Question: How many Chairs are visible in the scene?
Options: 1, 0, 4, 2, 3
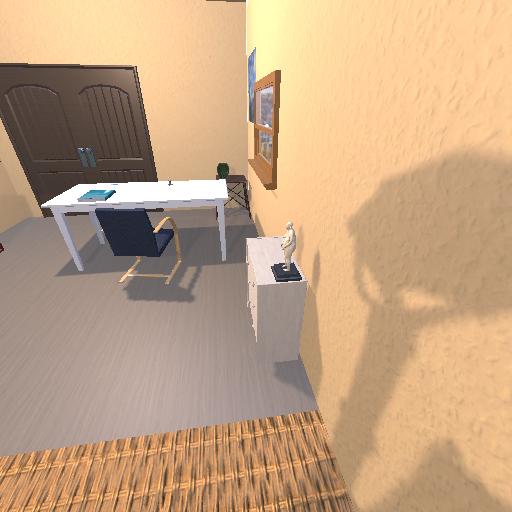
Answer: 1